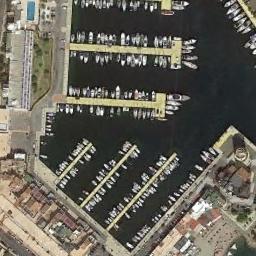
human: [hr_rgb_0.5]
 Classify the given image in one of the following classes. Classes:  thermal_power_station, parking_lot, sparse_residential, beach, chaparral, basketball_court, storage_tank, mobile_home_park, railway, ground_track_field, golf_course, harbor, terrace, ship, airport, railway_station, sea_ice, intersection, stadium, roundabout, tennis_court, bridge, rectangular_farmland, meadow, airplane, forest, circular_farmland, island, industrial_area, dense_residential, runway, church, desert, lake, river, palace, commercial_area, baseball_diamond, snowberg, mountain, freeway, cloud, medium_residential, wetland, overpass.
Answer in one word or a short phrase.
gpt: harbor